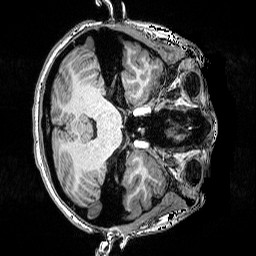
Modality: T1w
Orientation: axial
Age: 20
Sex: female